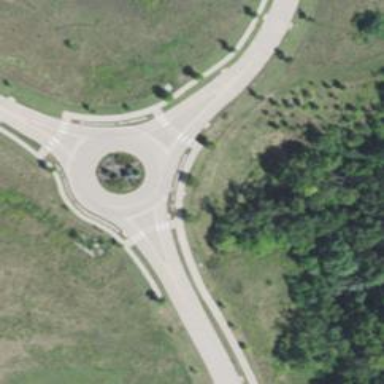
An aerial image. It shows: Unclassified road that forms roundabout at the junction.